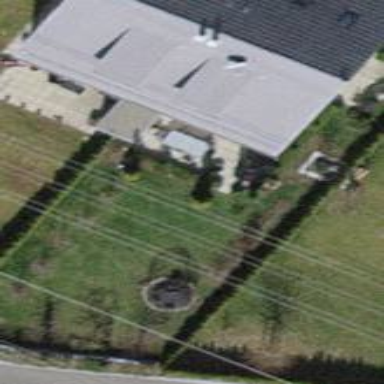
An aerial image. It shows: Semidetached house with gabled roof and flat roof style.